Interaction volume radius: 10 \u00c5
Interaction volume height: 10 \u00c5
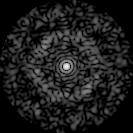
Disorder parameter: 0.7661